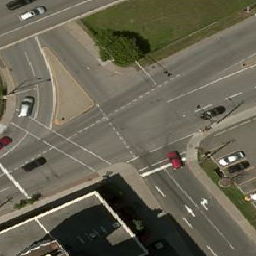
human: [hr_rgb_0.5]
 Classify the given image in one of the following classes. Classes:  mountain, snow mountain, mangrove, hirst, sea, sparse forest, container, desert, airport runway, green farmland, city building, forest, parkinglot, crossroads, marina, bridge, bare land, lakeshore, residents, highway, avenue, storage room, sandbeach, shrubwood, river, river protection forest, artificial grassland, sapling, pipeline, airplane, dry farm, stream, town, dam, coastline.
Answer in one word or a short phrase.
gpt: crossroads